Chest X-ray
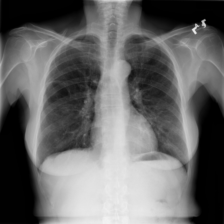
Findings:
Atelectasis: negative
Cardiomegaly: negative
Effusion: negative
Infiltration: negative
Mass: negative
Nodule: negative
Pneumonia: negative
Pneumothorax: negative
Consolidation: negative
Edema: negative
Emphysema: negative
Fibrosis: negative
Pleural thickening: negative
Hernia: negative